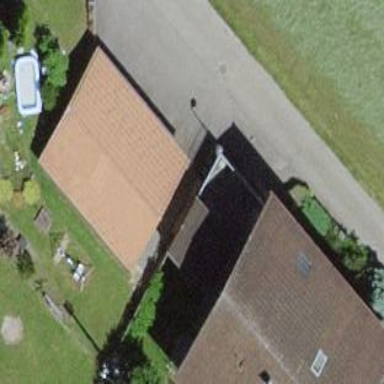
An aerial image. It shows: Garage building.